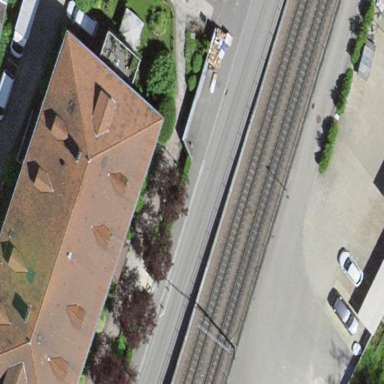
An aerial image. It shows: Commercial building.